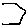
Label: hexagon